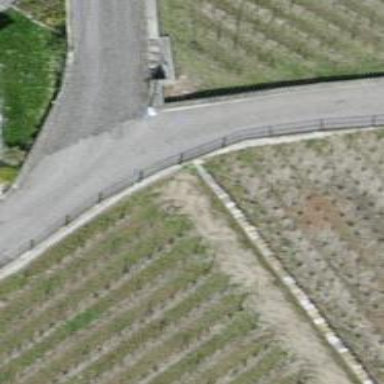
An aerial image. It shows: Retaining wall.